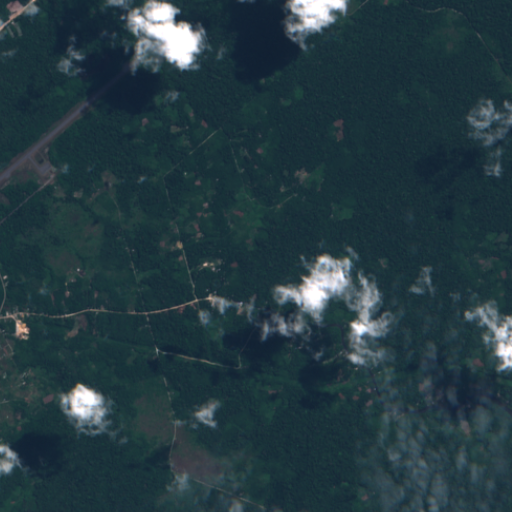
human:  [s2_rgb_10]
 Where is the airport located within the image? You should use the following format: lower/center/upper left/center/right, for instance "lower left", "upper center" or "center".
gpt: The airport is located in the upper left of the image.
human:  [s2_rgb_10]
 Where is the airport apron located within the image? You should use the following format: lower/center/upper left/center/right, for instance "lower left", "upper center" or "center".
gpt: The airport apron is located in the upper left of the image.
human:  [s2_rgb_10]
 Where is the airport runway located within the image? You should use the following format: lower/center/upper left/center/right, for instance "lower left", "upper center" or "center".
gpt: The airport runway is located in the upper left of the image.
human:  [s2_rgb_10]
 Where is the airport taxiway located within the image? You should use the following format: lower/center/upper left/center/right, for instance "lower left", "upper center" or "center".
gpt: The airport taxiway is located in the upper left of the image.
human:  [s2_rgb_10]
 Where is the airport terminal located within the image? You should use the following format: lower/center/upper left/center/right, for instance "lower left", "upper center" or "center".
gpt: The airport terminal is located in the center left of the image.
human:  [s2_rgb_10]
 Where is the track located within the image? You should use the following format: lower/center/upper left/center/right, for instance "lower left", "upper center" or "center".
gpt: There is no track in the image.